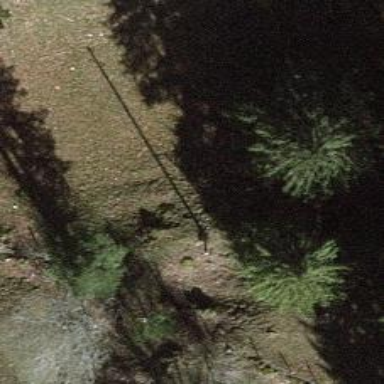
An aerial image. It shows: Power line in the image.